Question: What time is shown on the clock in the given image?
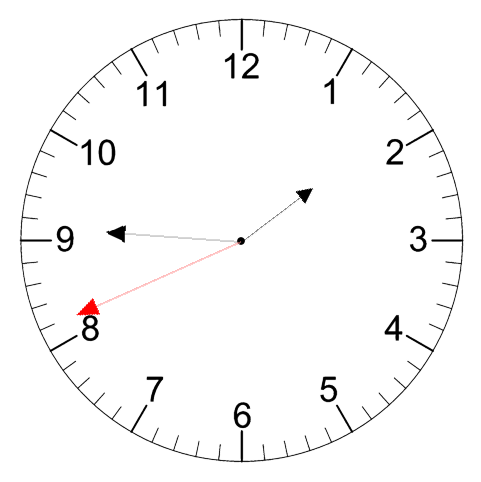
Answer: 01:45:41